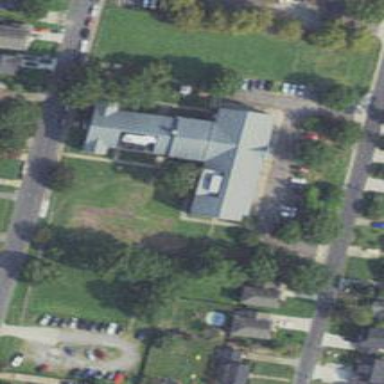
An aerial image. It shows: School.